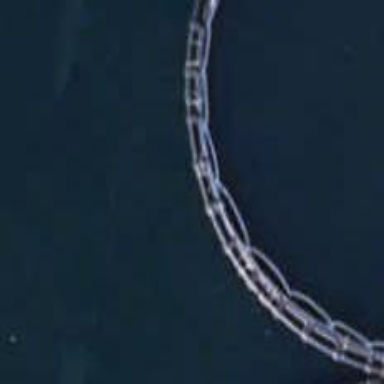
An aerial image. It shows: Man-made mussel raft.